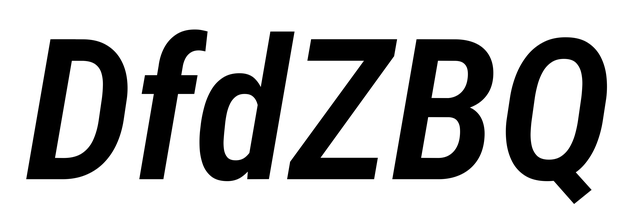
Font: Roboto-Italic_Condensed_SemiBold_Italic